Question: I have graphical issues using the UISearchBar.How can I fix it ?

here's my code:
'''
[self.view addSubview:self.resultObject.searchBar];
'''
I have add
'''
self.searchBar.frame = CGRectMake(0, 0, 320, 1);
[self.searchBar sizeToFit];
'''
to viewDidLoad but I still have the same problem.
Thank you a lot
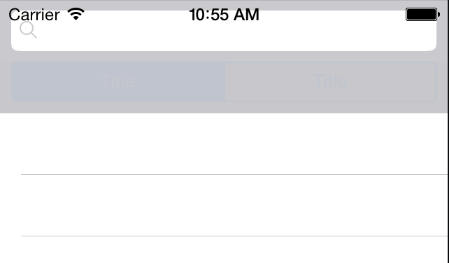
Answer: You should place your search bar at '(0, viewController.topLayoutGuide.length)'; you are adding it at '(0,0)'. In iOS7, views are by default under the status bar.